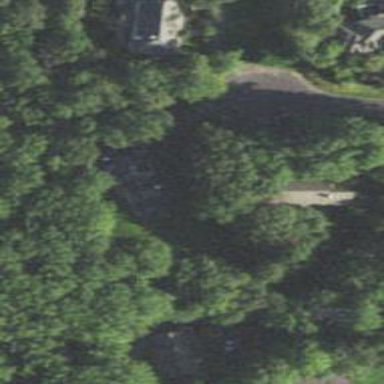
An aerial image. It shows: Driveway leading to service road.